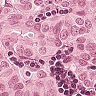
Metastatic tissue present: yes